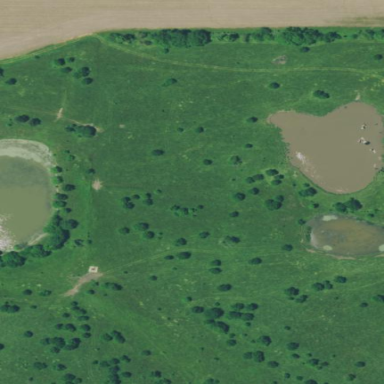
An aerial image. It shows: Beautiful meadow.